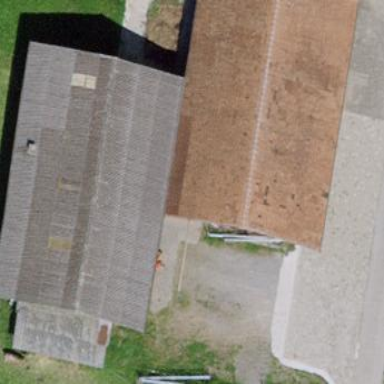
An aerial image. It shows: Farm auxiliary building.